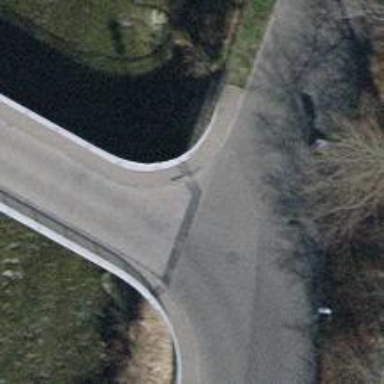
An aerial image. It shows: Residential road with asphalt surface. There is bridge with separate sidewalks.